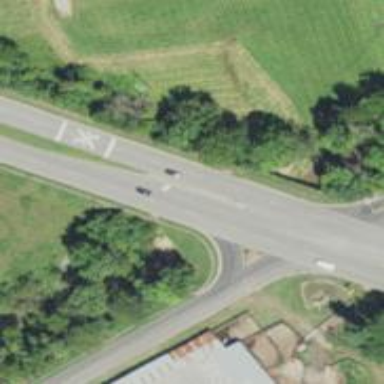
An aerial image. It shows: Secondary road crossing bridge.